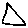
Label: triangle